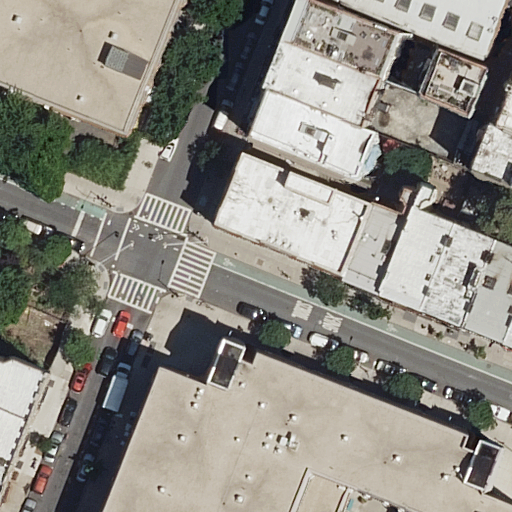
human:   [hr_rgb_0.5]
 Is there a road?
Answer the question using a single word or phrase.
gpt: yes

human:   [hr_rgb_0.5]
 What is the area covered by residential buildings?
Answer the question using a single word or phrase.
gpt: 2278m2

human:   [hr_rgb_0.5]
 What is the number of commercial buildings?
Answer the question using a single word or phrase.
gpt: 0

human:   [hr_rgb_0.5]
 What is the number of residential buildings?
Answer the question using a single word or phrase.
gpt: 16

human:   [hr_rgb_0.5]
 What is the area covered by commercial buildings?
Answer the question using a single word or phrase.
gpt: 0m2

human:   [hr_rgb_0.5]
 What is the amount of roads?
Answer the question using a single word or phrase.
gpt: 2

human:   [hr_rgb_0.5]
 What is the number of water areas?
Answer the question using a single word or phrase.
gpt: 0

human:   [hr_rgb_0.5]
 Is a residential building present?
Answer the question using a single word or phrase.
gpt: yes

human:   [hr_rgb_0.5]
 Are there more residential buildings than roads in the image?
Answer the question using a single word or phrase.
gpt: yes

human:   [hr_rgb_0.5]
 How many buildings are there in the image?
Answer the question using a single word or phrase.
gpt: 18

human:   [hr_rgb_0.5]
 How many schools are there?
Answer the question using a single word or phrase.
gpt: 2

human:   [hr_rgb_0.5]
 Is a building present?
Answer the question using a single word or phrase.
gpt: yes

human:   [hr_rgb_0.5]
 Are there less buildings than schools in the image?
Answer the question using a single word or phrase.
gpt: no

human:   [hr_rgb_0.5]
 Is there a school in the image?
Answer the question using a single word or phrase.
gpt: yes

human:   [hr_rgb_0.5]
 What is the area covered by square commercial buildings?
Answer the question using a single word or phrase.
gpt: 0m2

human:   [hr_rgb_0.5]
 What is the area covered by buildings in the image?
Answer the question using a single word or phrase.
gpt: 4744m2

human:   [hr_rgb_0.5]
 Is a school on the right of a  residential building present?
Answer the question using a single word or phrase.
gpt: yes

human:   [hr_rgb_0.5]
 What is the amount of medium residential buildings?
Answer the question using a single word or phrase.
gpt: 11

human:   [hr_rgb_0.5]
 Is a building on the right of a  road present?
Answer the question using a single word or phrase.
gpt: yes

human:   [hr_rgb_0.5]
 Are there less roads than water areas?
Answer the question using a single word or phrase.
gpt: no

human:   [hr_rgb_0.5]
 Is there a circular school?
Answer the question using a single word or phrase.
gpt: no

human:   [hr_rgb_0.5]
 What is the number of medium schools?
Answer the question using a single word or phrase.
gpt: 0

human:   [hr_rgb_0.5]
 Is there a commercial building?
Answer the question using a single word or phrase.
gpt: no

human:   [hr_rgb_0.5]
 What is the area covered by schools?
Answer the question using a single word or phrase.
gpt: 3052m2

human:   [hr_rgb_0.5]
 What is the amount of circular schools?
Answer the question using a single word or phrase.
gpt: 0

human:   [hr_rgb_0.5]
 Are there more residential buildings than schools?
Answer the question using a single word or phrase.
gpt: yes

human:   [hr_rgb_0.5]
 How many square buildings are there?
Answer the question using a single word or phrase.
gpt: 0

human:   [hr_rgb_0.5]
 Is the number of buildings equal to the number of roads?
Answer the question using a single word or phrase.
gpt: no

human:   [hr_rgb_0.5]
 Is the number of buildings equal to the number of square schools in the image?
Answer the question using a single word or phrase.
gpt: no

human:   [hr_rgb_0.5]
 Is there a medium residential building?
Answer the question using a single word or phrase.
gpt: yes

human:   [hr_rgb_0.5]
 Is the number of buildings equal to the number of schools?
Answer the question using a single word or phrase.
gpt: no

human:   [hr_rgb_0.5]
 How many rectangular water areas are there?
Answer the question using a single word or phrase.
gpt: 0

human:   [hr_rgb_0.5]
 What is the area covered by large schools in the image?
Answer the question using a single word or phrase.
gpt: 3052m2

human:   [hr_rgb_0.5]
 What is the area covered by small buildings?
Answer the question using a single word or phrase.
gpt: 105m2

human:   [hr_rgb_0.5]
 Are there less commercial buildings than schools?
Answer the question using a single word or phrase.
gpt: yes

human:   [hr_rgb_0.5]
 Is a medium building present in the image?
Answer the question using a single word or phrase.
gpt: yes

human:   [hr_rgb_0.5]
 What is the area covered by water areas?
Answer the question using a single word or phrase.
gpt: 0m2

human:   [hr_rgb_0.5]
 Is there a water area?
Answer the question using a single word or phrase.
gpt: no

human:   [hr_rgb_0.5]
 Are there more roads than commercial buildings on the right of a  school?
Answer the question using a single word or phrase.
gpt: yes

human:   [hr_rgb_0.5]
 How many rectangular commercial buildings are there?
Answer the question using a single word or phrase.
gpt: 0

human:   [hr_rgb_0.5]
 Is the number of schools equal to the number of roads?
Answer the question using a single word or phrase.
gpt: yes

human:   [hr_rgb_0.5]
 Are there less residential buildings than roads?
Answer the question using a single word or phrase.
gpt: no

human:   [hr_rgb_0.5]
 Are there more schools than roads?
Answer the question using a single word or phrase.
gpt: no

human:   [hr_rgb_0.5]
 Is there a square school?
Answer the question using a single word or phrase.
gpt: no

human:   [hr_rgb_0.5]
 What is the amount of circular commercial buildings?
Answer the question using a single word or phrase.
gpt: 0

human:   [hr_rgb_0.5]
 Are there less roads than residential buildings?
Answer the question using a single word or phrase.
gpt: yes

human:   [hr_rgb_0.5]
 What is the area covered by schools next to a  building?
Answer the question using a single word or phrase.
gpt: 3052m2

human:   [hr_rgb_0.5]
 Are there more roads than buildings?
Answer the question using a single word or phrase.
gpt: no

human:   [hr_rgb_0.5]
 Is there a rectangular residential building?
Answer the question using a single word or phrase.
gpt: yes

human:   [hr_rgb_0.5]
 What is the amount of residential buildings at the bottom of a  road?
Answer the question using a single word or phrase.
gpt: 3

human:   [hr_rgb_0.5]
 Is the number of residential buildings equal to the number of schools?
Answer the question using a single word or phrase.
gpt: no

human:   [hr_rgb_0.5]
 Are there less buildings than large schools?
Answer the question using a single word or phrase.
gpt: no

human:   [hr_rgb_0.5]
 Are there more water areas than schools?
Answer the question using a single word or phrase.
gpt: no

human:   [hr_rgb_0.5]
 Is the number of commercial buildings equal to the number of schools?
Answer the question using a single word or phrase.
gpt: no

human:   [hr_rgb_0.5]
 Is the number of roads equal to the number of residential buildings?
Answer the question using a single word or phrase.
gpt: no

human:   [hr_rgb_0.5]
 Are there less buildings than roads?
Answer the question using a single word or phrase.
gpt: no

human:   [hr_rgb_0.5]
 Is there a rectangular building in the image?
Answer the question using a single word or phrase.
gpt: yes

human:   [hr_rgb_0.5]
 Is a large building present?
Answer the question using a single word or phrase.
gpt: yes

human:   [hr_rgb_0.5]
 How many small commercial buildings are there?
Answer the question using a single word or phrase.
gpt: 0

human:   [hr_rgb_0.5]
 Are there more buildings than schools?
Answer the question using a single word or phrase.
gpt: yes

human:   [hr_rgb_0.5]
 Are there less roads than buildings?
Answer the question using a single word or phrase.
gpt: yes

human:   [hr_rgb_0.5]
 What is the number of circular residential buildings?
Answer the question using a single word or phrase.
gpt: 0

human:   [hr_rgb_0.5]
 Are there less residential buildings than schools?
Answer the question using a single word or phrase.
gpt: no

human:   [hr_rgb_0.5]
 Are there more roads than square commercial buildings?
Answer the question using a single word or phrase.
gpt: yes